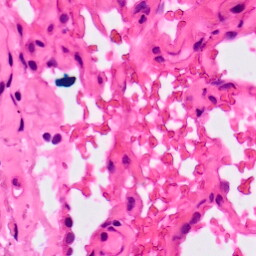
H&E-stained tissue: Lung